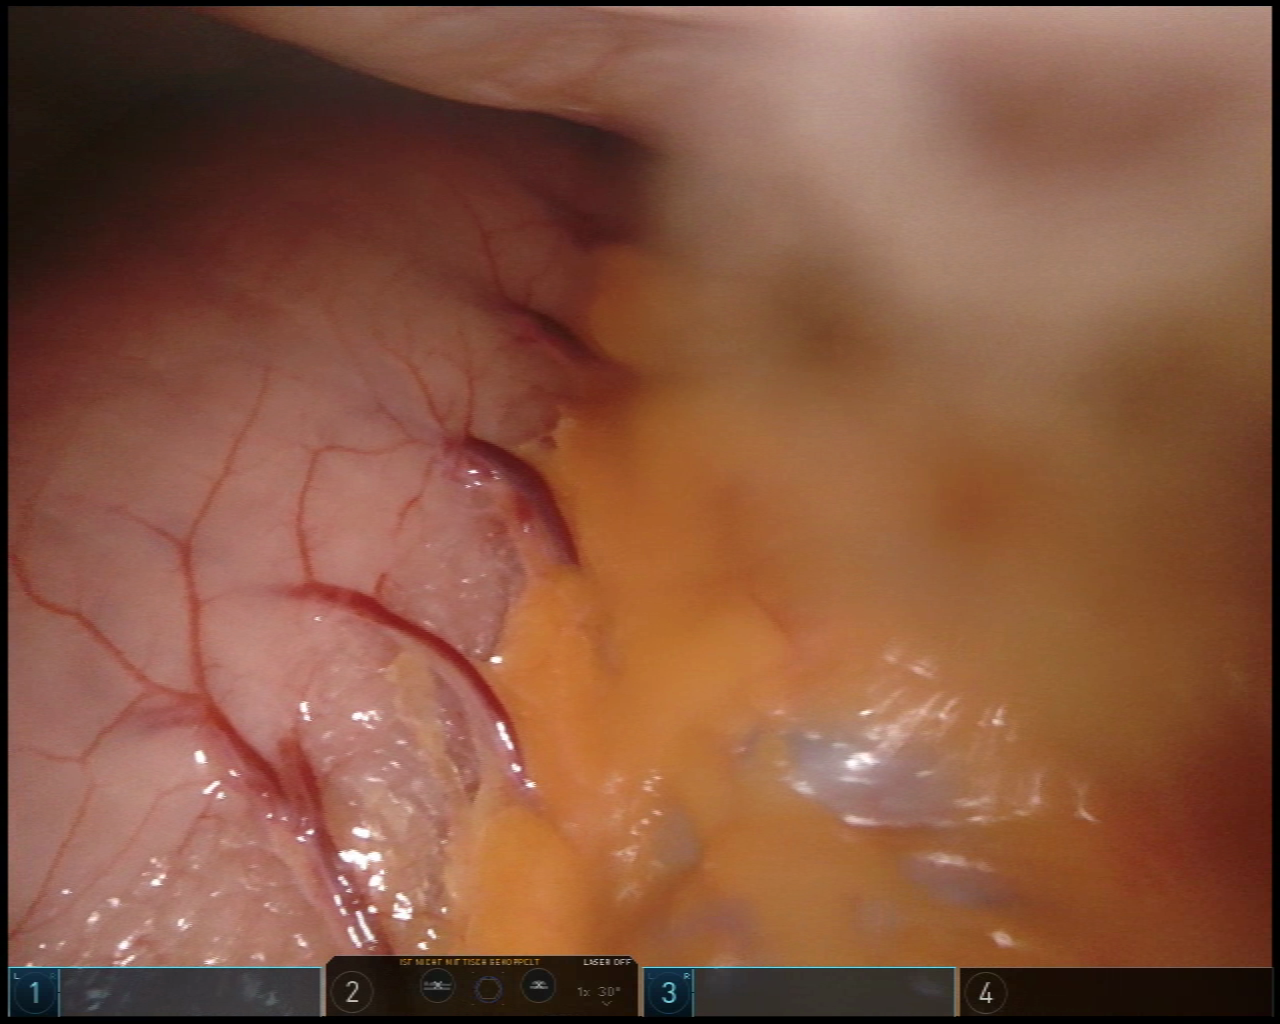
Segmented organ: stomach
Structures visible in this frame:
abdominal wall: yes
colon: yes
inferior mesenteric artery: no
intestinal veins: no
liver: no
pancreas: no
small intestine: no
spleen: no
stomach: yes
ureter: no
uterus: no
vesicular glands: no